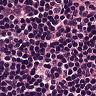
Metastatic tissue present: no